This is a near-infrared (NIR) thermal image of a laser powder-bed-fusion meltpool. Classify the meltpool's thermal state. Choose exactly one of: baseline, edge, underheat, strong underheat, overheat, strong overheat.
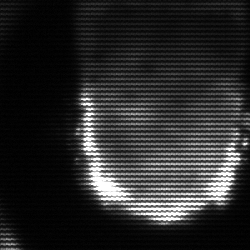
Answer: baseline